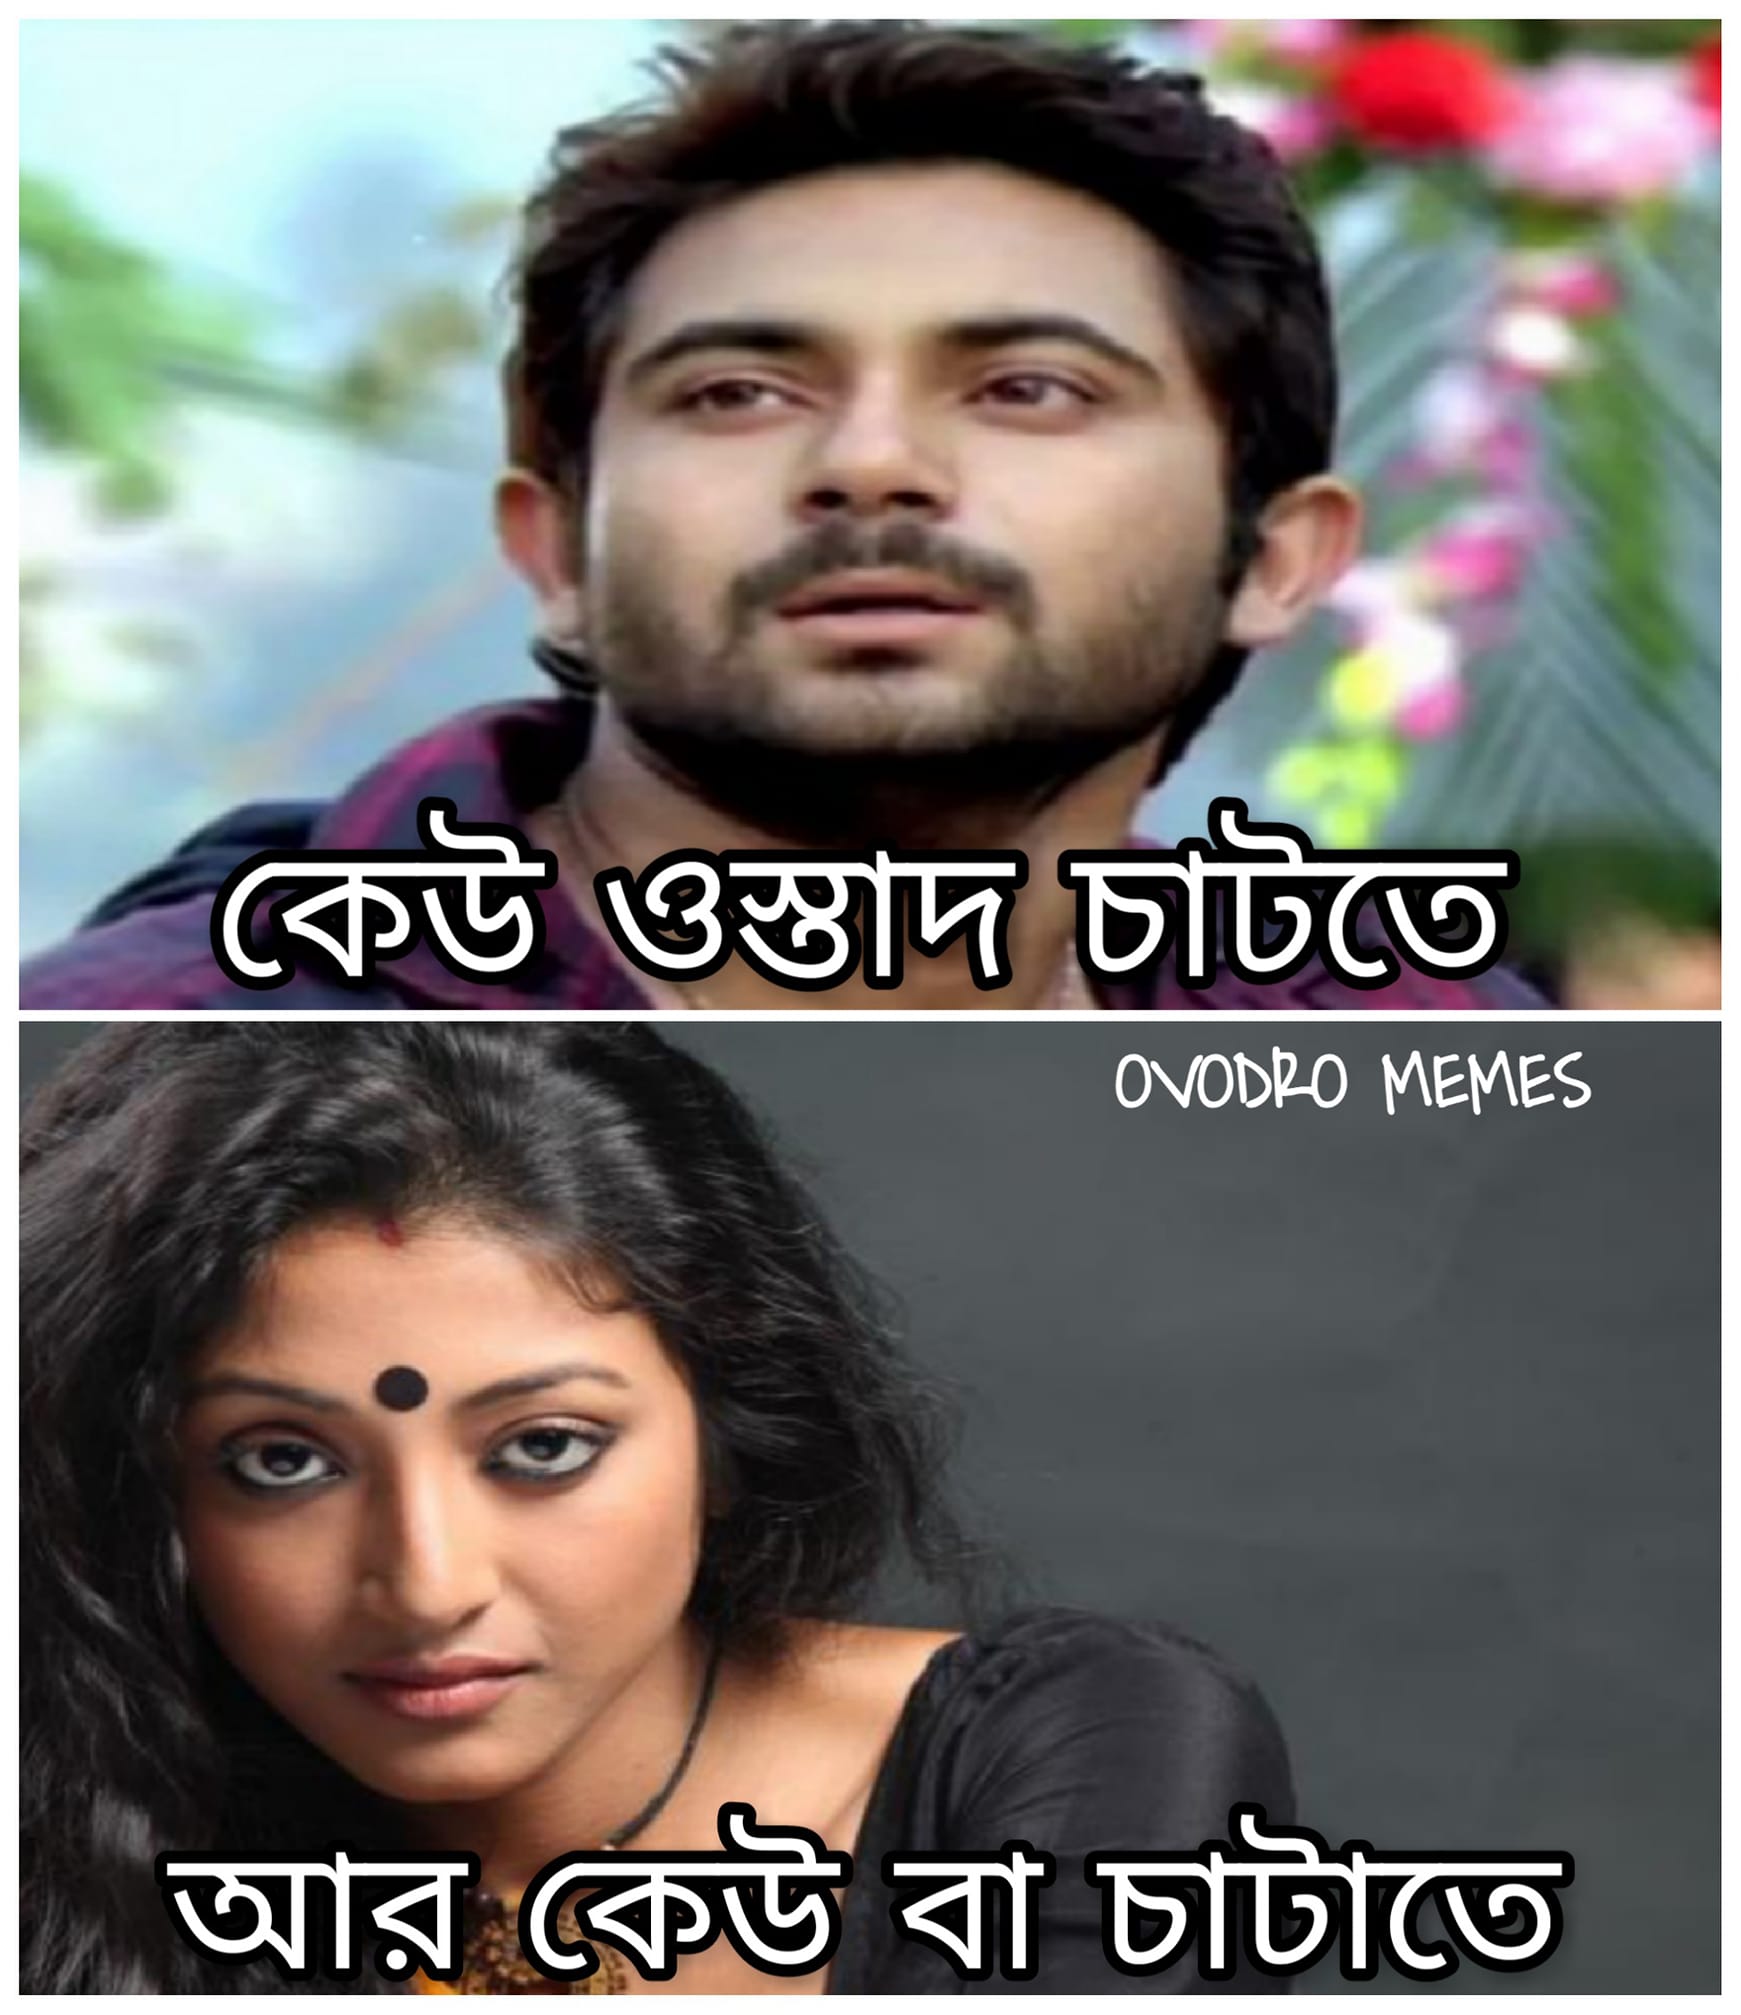
Caption: কেউ ওস্তাদ চাটতে    আর কেউ বা চাটাতে
Label: hate